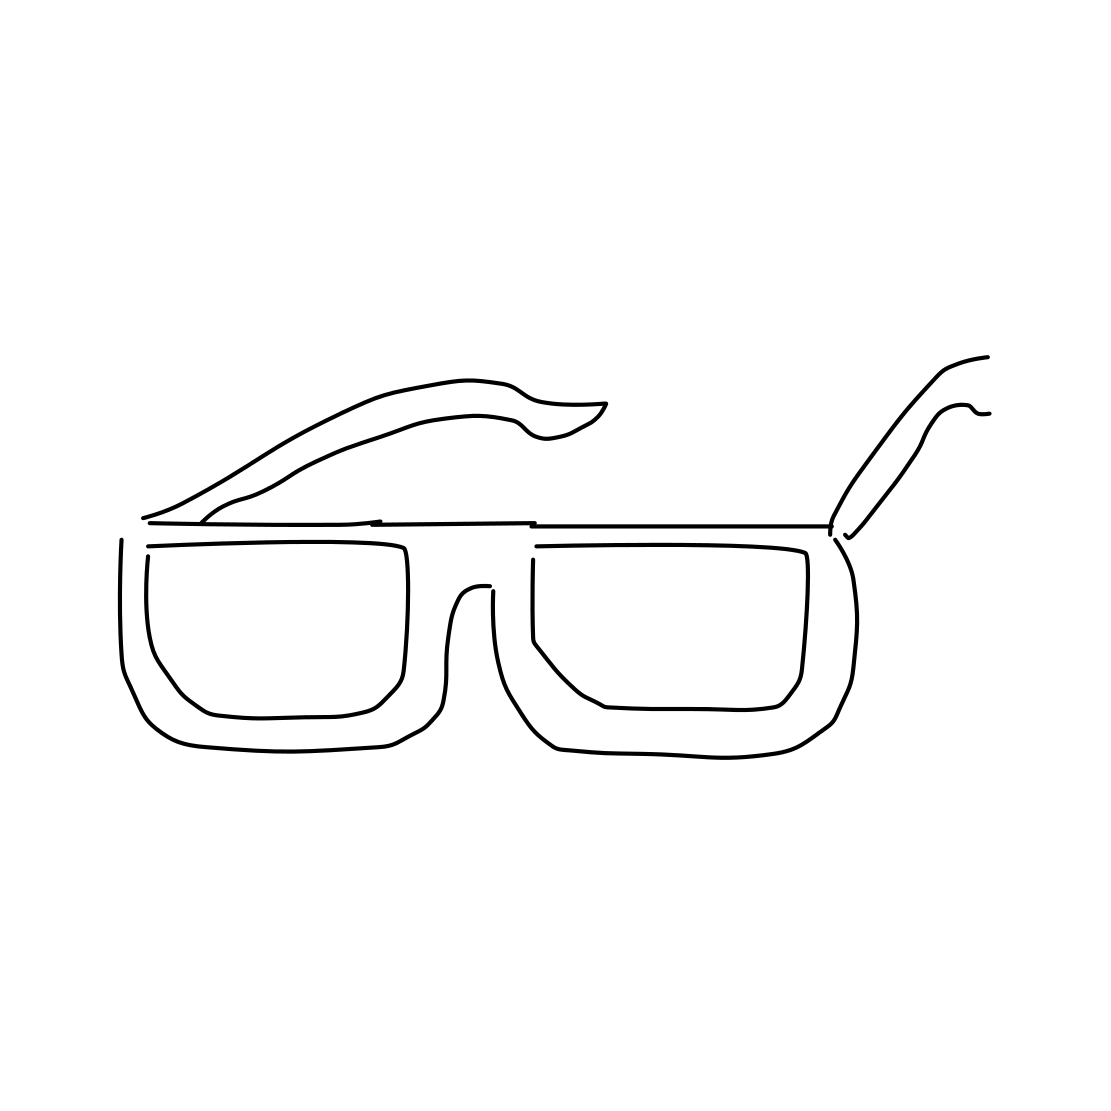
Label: eyeglasses